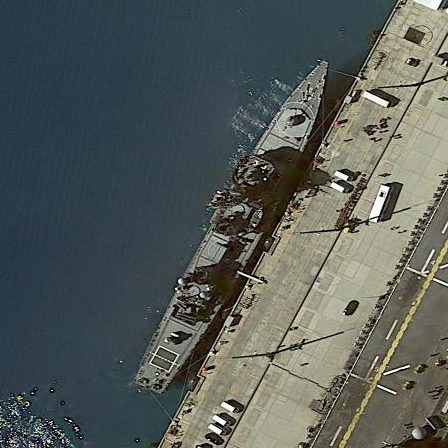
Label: destroyer